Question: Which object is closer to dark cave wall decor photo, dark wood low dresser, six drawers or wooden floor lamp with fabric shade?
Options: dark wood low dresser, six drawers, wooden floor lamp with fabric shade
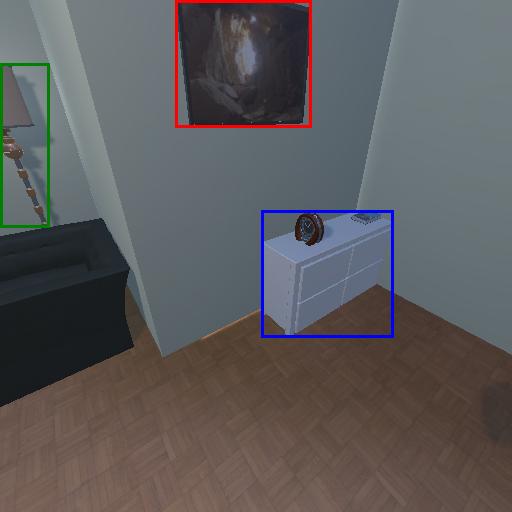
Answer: dark wood low dresser, six drawers